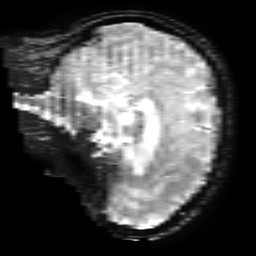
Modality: T2starw
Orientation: sagittal
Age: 58
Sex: female
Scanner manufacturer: ge
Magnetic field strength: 3 T
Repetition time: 0.65 s
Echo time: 0.02 s